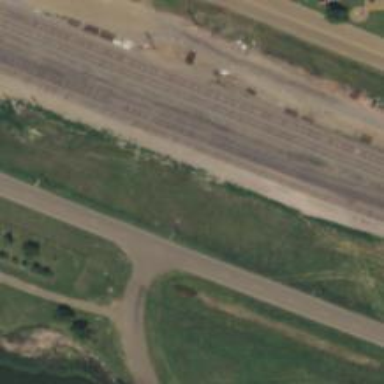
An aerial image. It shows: Railway siding with rails.